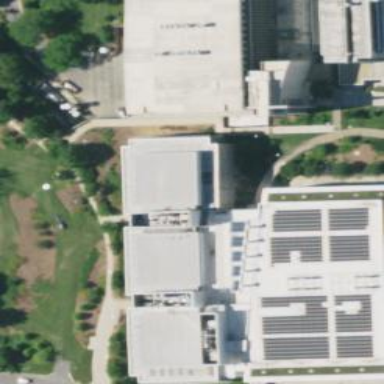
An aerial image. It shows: Government building.